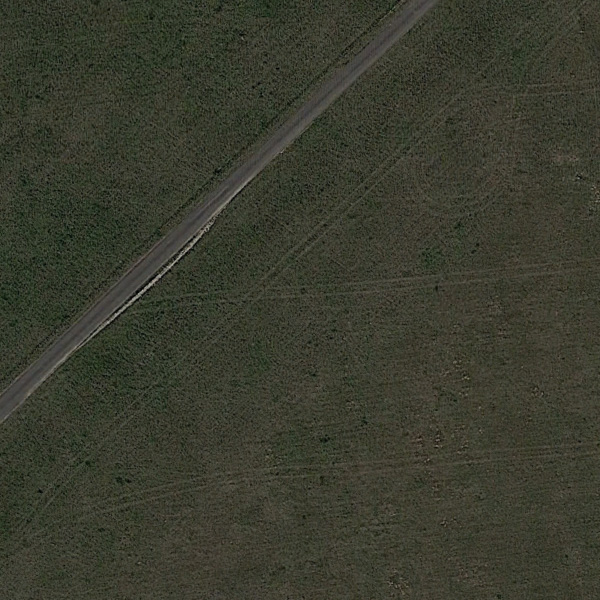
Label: Meadow